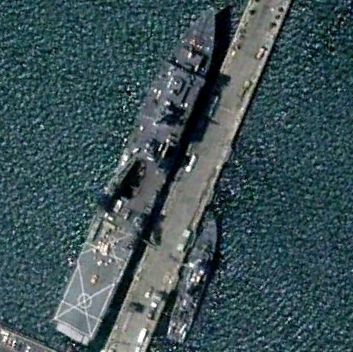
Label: combat